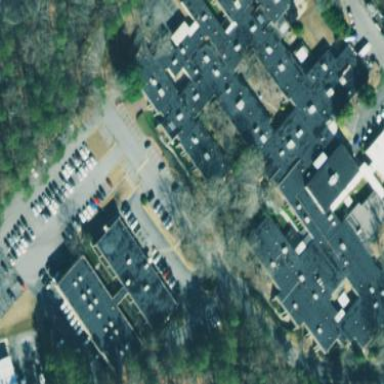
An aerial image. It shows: Hospital providing healthcare services.